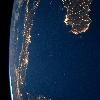
Label: water